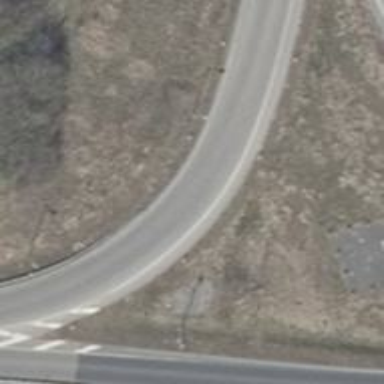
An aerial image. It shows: Unclassified road with asphalt surface. It has sidewalks on both sides.